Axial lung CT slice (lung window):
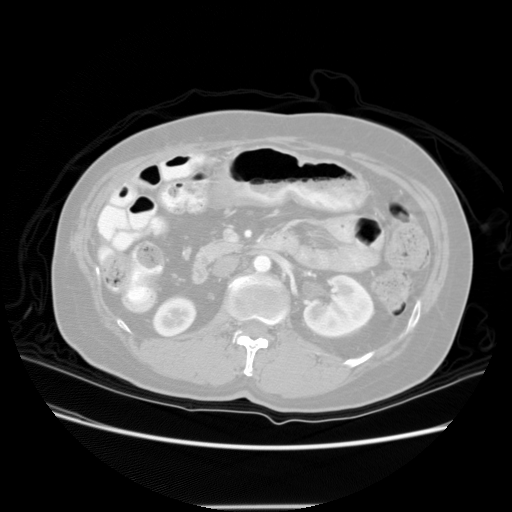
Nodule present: no